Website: home-depot
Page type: payment
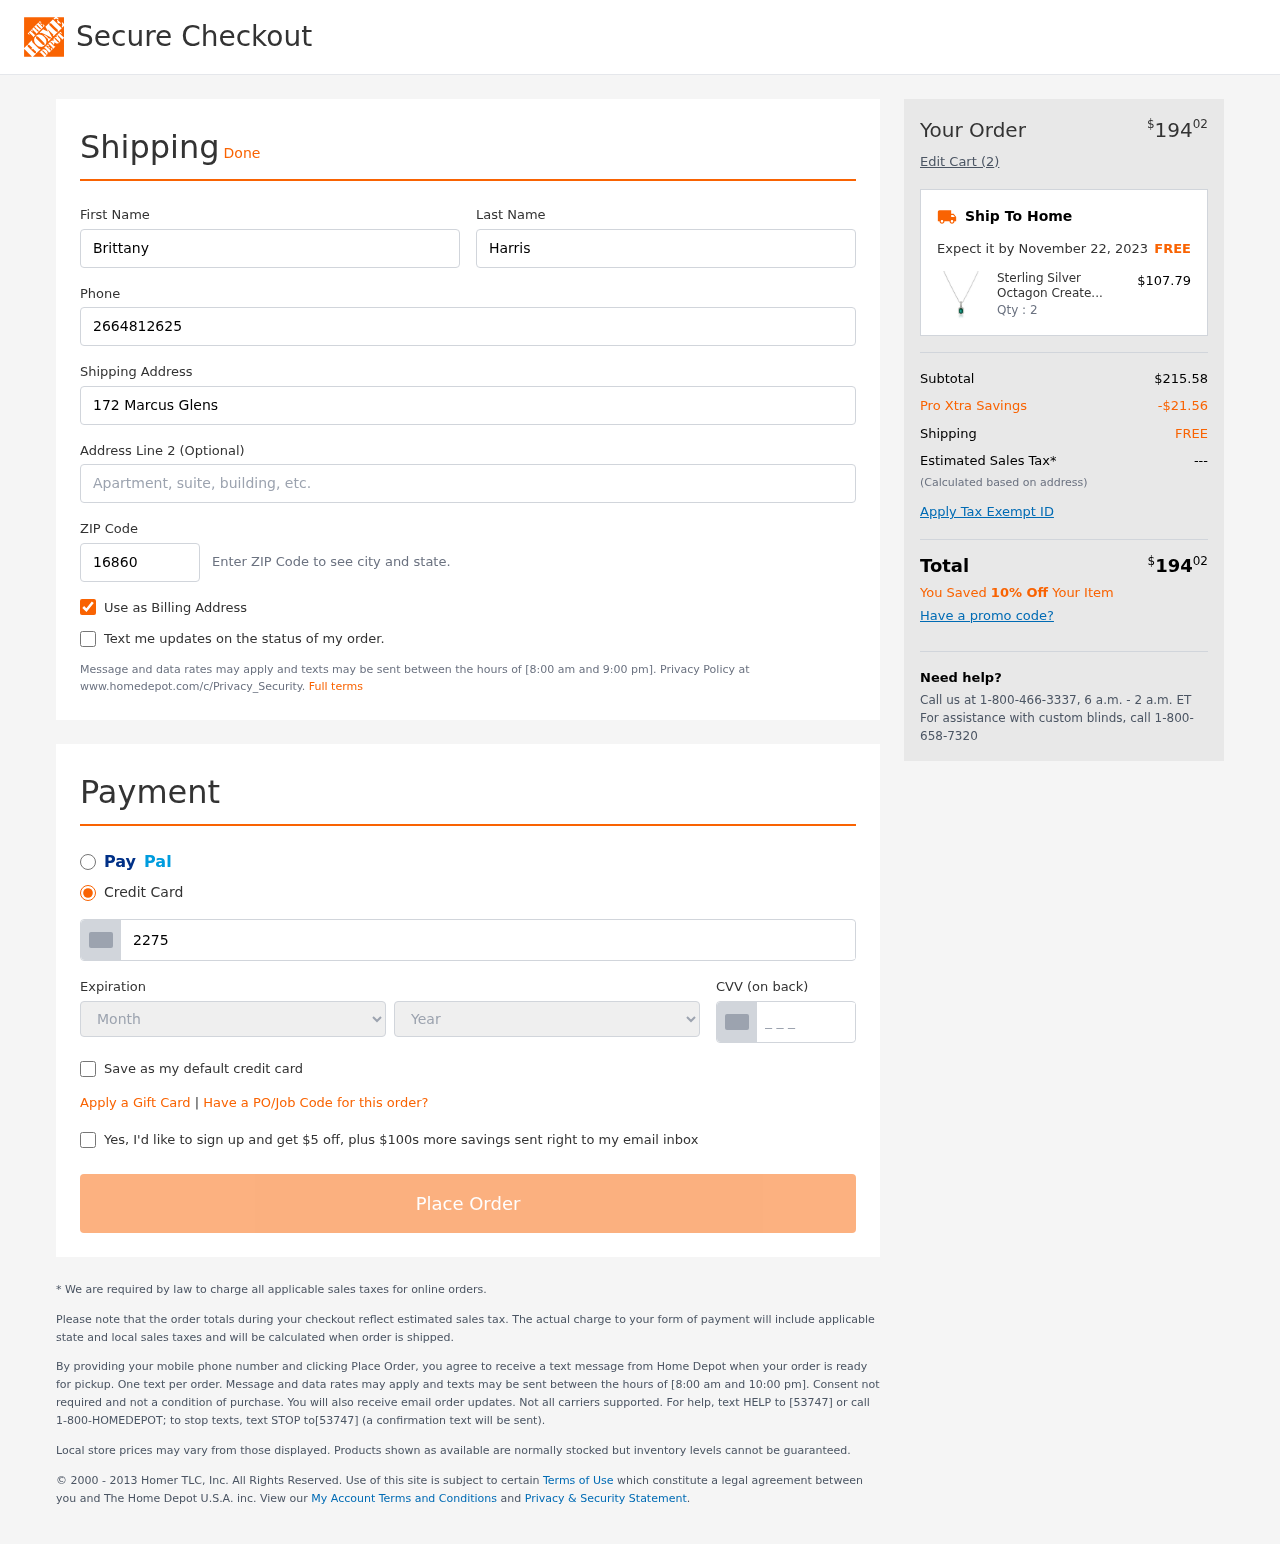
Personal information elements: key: PII_CARD_CVV
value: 402
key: PII_CARD_EXPIRY_MONTH
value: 11
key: PII_CARD_EXPIRY_YEAR
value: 30
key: PII_CARD_NUMBER
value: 2275 6106 5887 5844
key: PII_FIRSTNAME
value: Brittany
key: PII_LASTNAME
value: Harris
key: PII_PHONE
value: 2664812625
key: PII_POSTCODE
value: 16860
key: PII_STREET
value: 172 Marcus Glens
Product elements: key: PRODUCT1_NAME
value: Sterling Silver Octagon Created Emerald and Round Created White Sapphire Pendant Necklace
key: PRODUCT1_PRICE
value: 107.79
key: PRODUCT1_QUANTITY
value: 2
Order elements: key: ORDER_TOTAL
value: $19402
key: ORDER_NUM_ITEMS
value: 2
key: ORDER_DELIVERY_DATE
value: November 22, 2023
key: ORDER_SUBTOTAL
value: $215.58
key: ORDER_DISCOUNT
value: -$21.56
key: ORDER_SHIPPING_COST
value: FREE